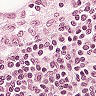
Metastatic tissue present: no